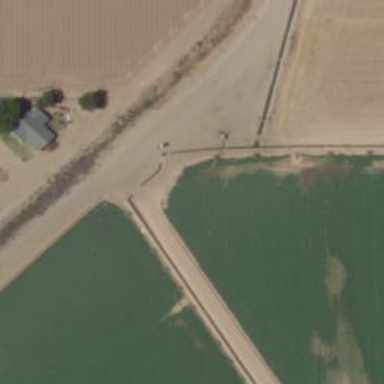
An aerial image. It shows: Irrigation culvert tunnel.